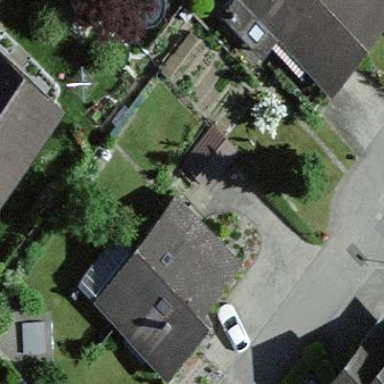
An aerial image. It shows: Residential building.